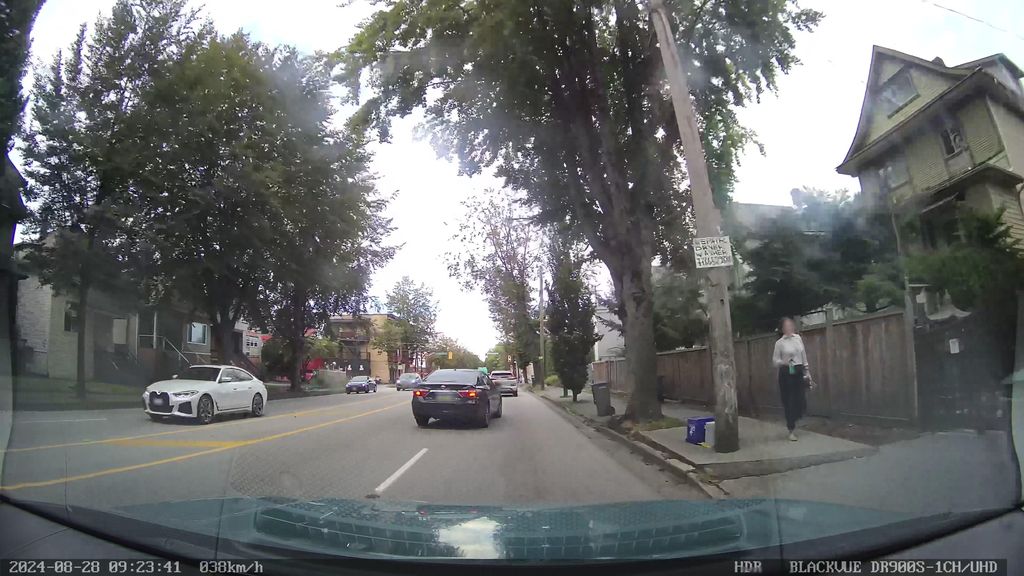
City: vancouver